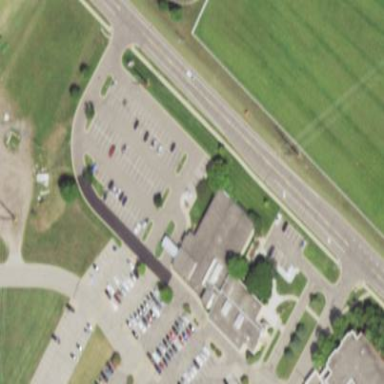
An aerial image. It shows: Commercial building.